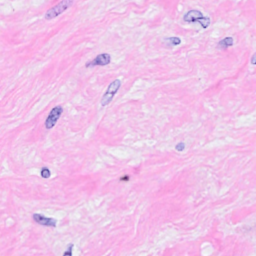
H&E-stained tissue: Breast